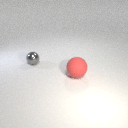
small gray metal sphere behind large red rubber sphere